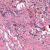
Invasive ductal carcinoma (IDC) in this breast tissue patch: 0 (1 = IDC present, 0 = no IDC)